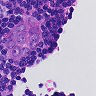
Metastatic tissue present: yes